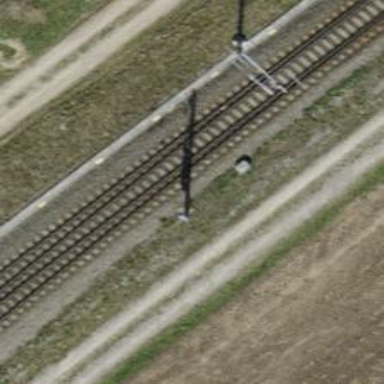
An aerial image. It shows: Single railway track with electrification through contact line.